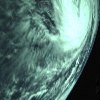
Label: cloud